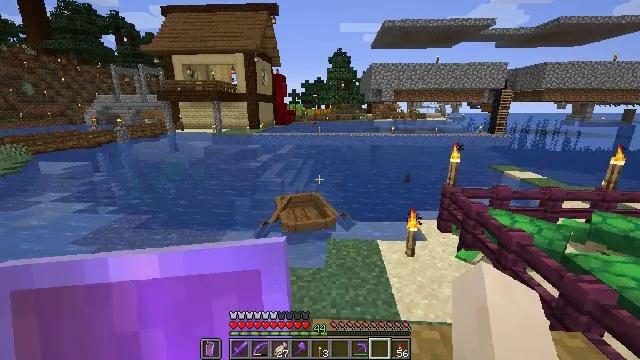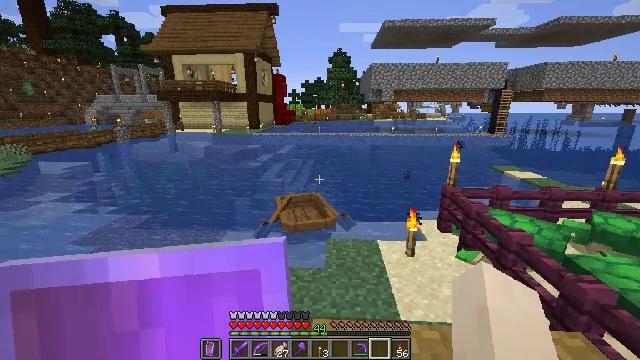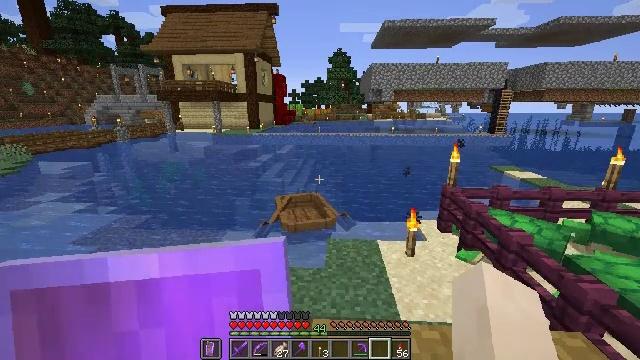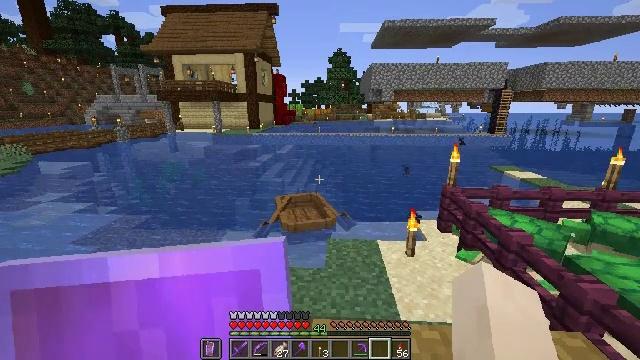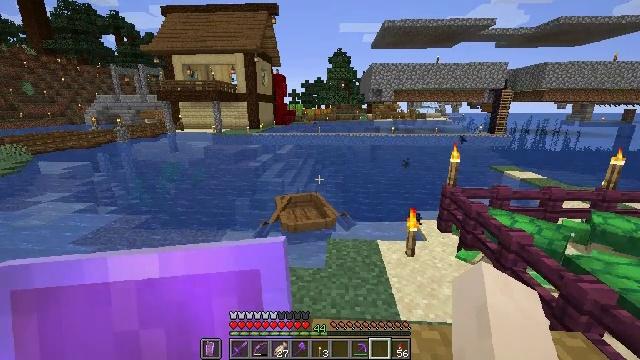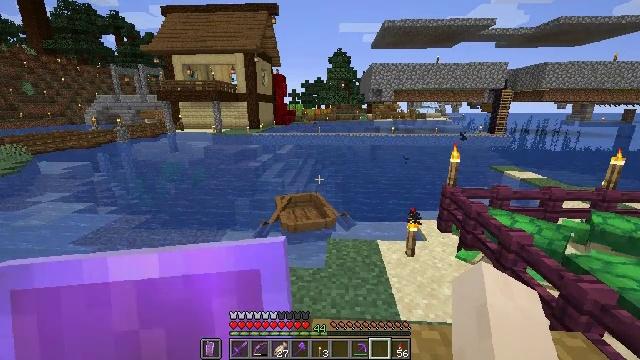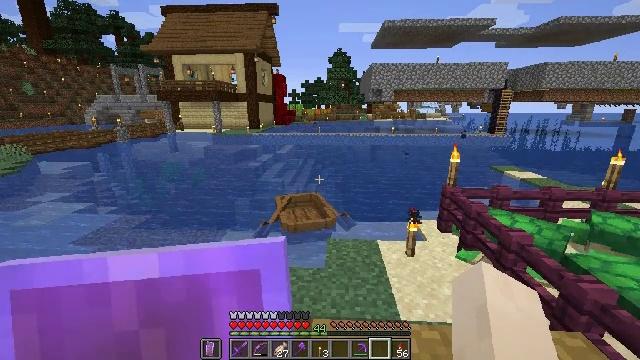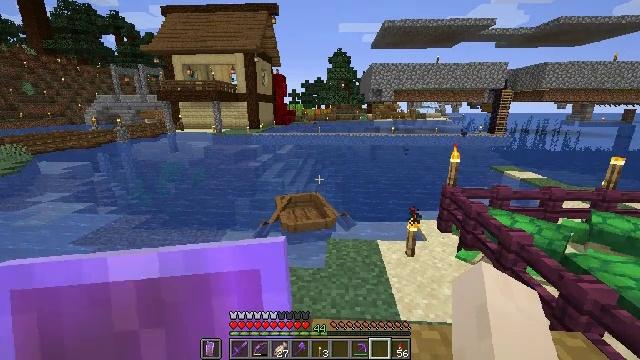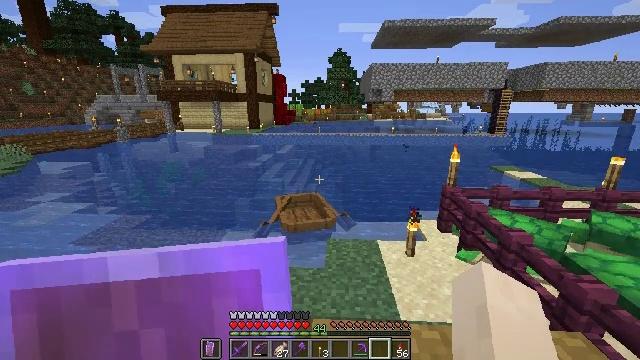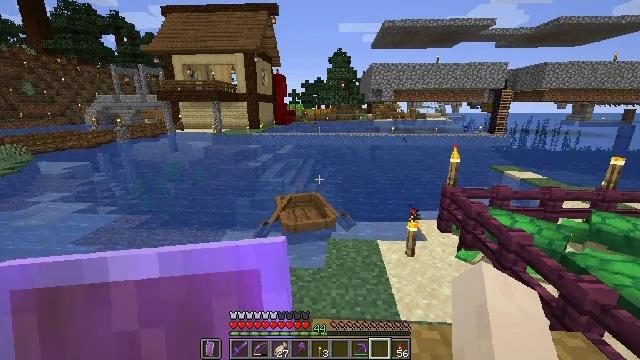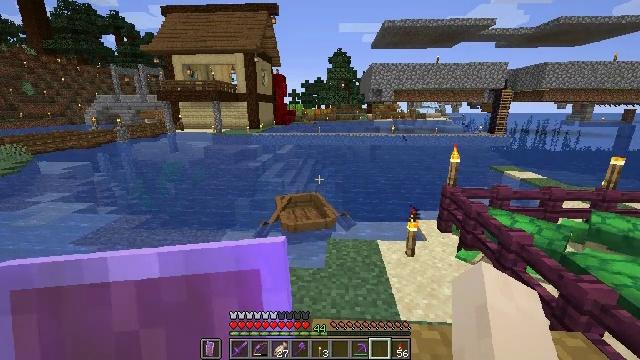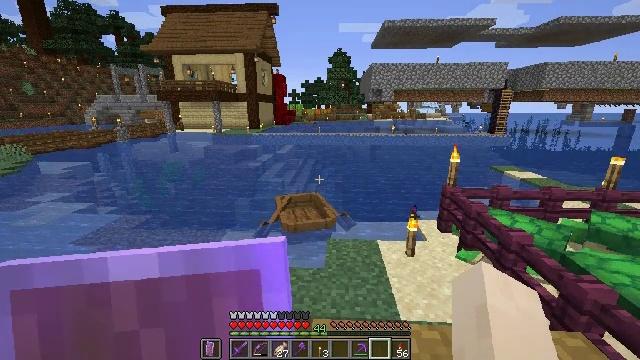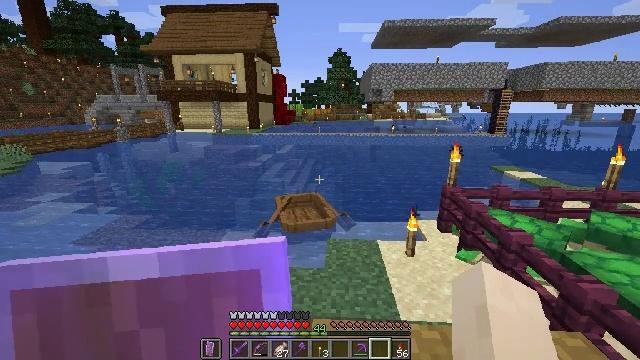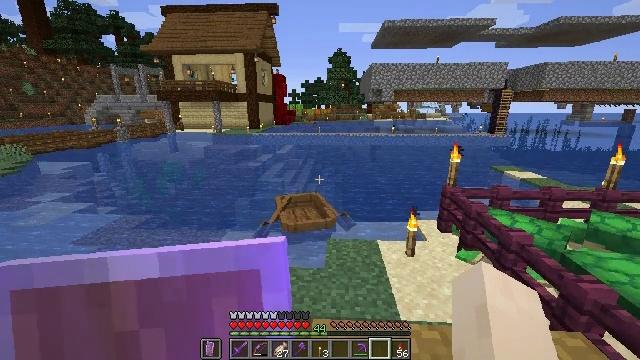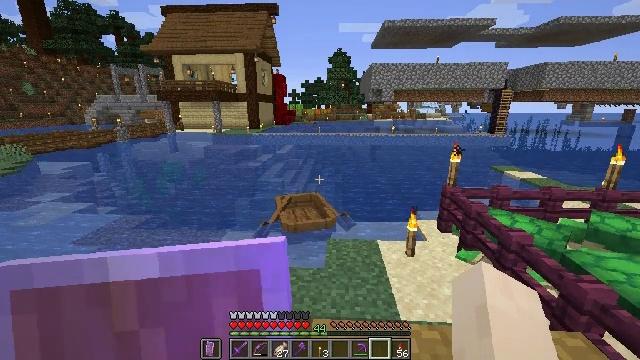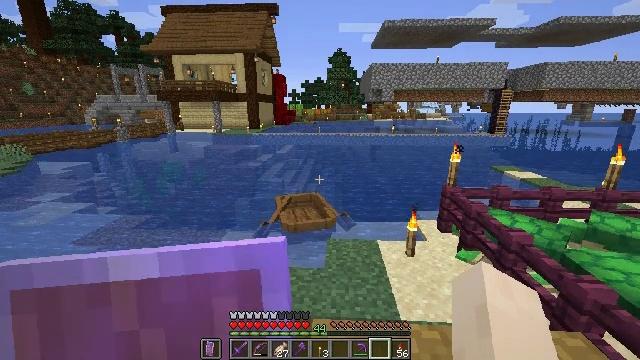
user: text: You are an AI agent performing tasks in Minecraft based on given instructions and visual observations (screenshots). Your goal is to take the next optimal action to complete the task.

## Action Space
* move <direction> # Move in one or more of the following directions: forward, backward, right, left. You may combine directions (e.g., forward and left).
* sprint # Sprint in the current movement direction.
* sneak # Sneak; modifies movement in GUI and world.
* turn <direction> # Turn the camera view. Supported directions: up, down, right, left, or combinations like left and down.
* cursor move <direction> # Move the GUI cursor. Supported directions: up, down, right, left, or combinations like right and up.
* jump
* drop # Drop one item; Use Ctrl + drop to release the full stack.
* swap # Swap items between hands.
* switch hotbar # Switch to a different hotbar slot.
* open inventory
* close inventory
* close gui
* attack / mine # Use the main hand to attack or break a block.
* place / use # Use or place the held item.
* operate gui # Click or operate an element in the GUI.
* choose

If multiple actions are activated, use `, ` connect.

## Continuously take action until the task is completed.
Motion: motion action
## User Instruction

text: Collect bone block by breaking it.
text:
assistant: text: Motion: no_op
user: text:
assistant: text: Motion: no_op
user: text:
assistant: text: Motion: no_op
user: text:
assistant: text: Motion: no_op
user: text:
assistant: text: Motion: no_op
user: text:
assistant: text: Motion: no_op
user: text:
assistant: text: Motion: no_op
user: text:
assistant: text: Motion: no_op
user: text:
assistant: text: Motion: no_op
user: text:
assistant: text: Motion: no_op
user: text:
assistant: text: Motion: no_op
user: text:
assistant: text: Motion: no_op
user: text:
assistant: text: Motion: no_op
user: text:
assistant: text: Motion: no_op
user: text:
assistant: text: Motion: no_op
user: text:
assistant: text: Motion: no_op
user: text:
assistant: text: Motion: no_op
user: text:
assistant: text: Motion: no_op
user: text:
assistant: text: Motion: no_op
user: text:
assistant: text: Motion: no_op
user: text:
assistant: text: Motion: no_op
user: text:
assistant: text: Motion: no_op
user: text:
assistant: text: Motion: no_op
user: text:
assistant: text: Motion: no_op
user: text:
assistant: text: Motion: no_op
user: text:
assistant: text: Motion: no_op
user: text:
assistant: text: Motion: no_op
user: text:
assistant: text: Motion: no_op
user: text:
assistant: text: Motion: no_op
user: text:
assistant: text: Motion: no_op